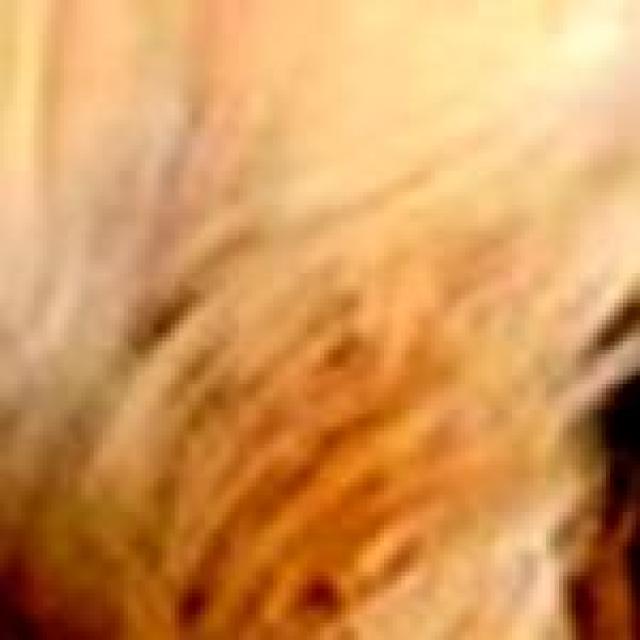
Healthy canine skin — no visible lesions, inflammation, or abnormalities. The skin and coat appear normal.